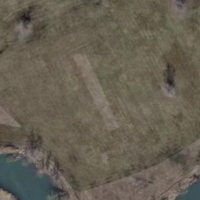
EUNIS habitat code: 16
Species observed at this site:
Pholidoptera griseoaptera
Ruspolia nitidula